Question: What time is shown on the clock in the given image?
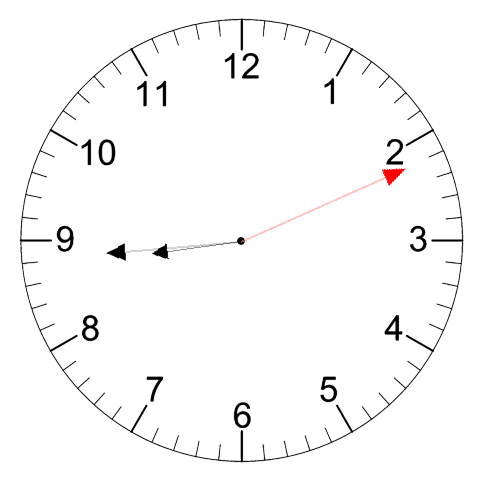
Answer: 08:44:11